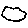
Label: cloud